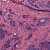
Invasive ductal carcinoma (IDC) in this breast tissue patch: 1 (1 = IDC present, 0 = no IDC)